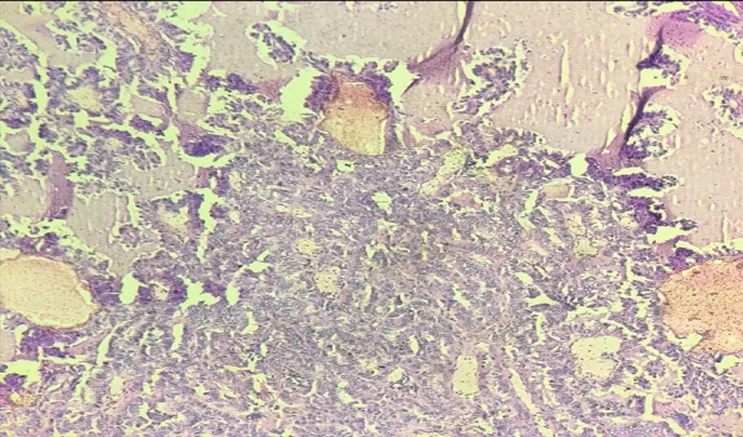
in 40X microscopy, brain parenchyma showing infiltration by acute inflammatory cells, mainly neutrophils along with necrosis and few areas of haemorrhage; these papillary structures showing nuclear groove, nuclear opacities.
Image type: pathology (h&e)